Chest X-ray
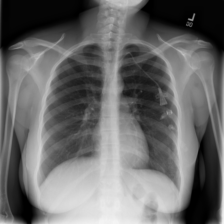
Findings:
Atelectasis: negative
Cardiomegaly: negative
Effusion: negative
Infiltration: positive
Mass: negative
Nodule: negative
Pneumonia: negative
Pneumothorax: negative
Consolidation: negative
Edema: negative
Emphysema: negative
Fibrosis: negative
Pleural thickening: negative
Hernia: negative